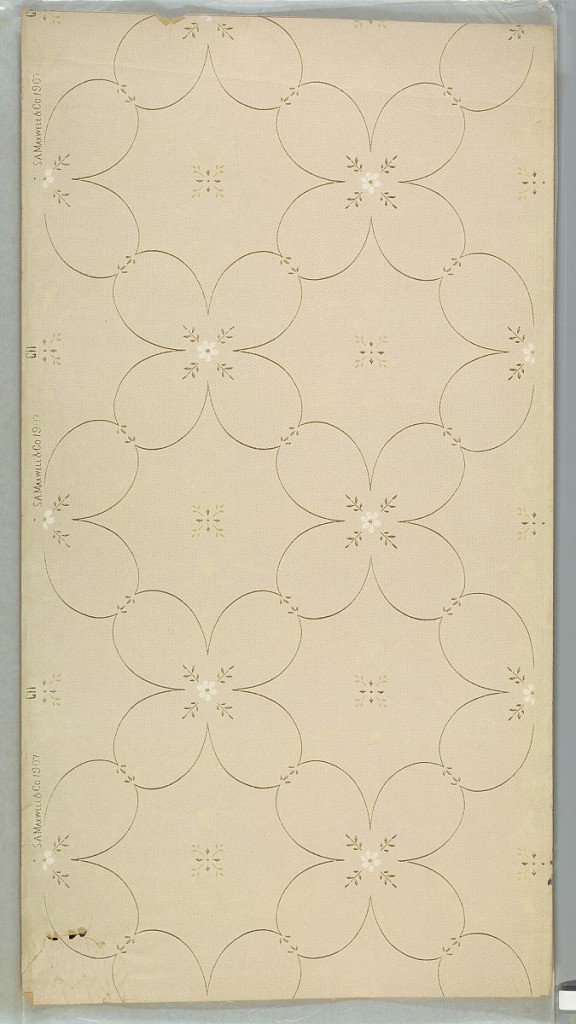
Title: Ceiling paper
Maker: Maxwell & Co., S.A., Chicago, Illinois, USA
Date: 1905–1915
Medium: Machine-printed paper, liquid mica
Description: Lattice pattern of four-petal floral motif with small six-petal white flower insets. Fleurons in resulting square spaces. Background of white mica dots on light beige ground. Printed in white mica, white tan, and metallic gold (turning green in some spots).
Printed in right selvedge: "S. A. Maxwell & Co." "1907" "C(or G?)11"